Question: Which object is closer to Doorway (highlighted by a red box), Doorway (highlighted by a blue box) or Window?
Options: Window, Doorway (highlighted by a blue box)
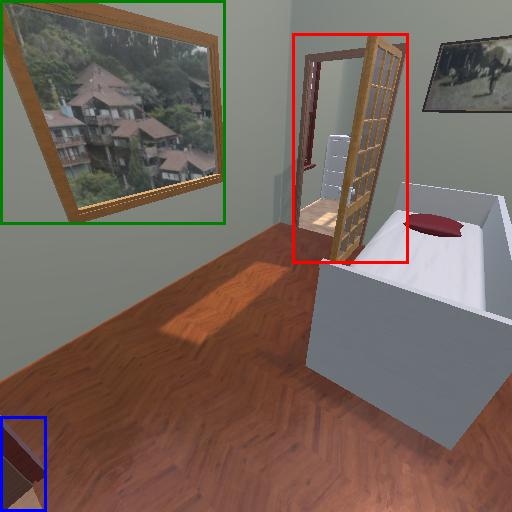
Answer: Window